Question: I want to make popup dialog like in facebook app with pointing marker to the selection area.
here is an example how it should look like.
<URL>
please help if you know something about it.
Thanks in advance..

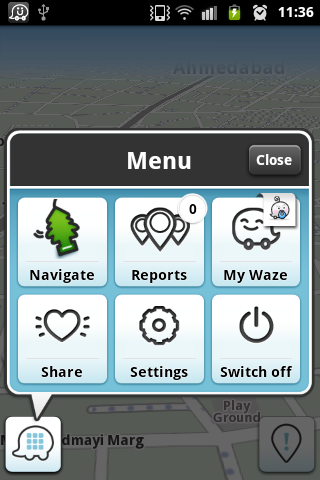
Answer: May be your question would get solved from this
<URL>